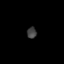
Tissue: lung
Cell type: Epithelial cells
Senescence score: 0.1868
Nuclear area (px): 103
Mean DAPI intensity: 65.32